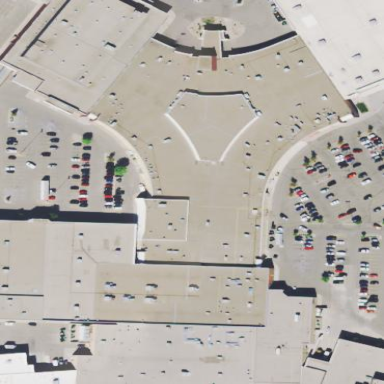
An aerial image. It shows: Retail building that is part of mall.